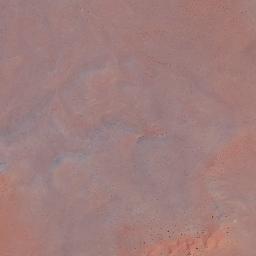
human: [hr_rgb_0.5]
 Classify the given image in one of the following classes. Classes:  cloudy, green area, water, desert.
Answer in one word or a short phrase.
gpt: desert